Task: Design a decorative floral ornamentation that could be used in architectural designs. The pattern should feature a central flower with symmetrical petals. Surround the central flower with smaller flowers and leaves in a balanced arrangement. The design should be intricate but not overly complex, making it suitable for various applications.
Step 167:
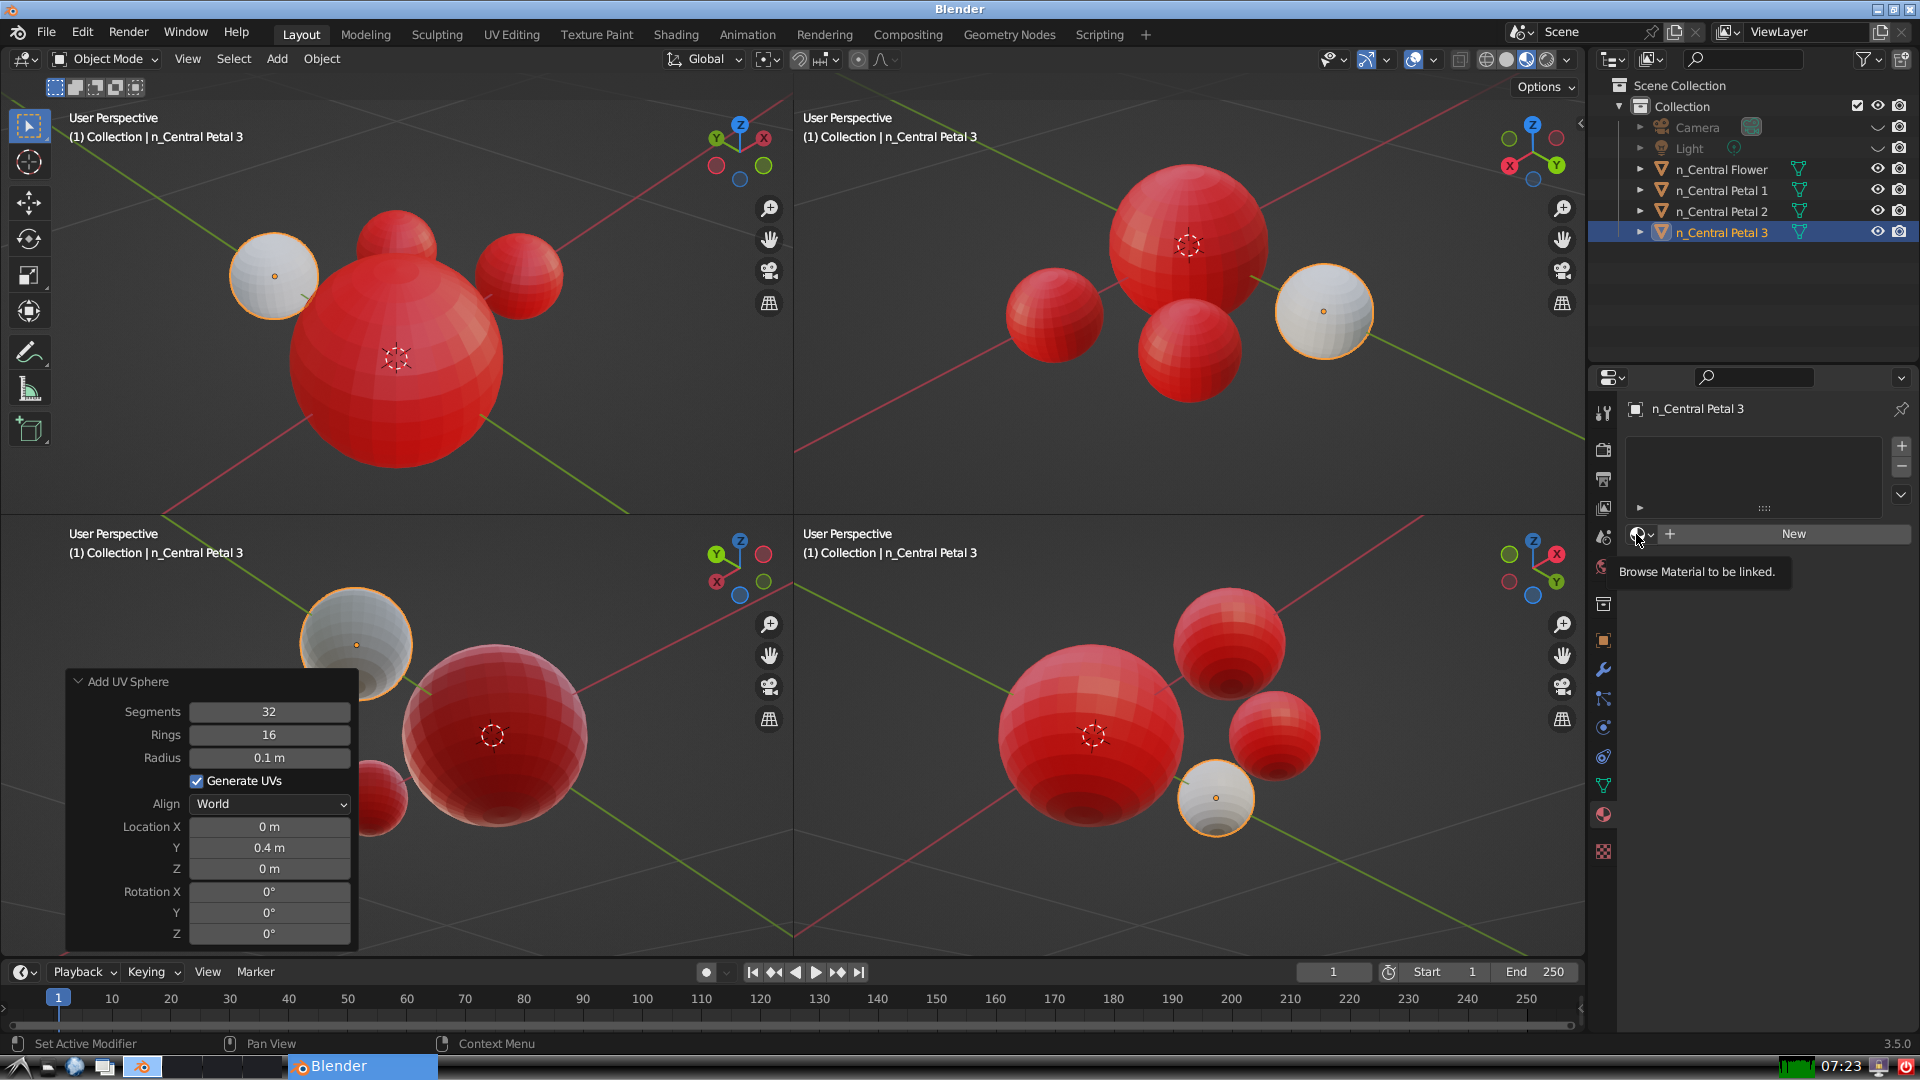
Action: click: no